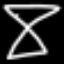
Label: hourglass